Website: macys
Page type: billing-address
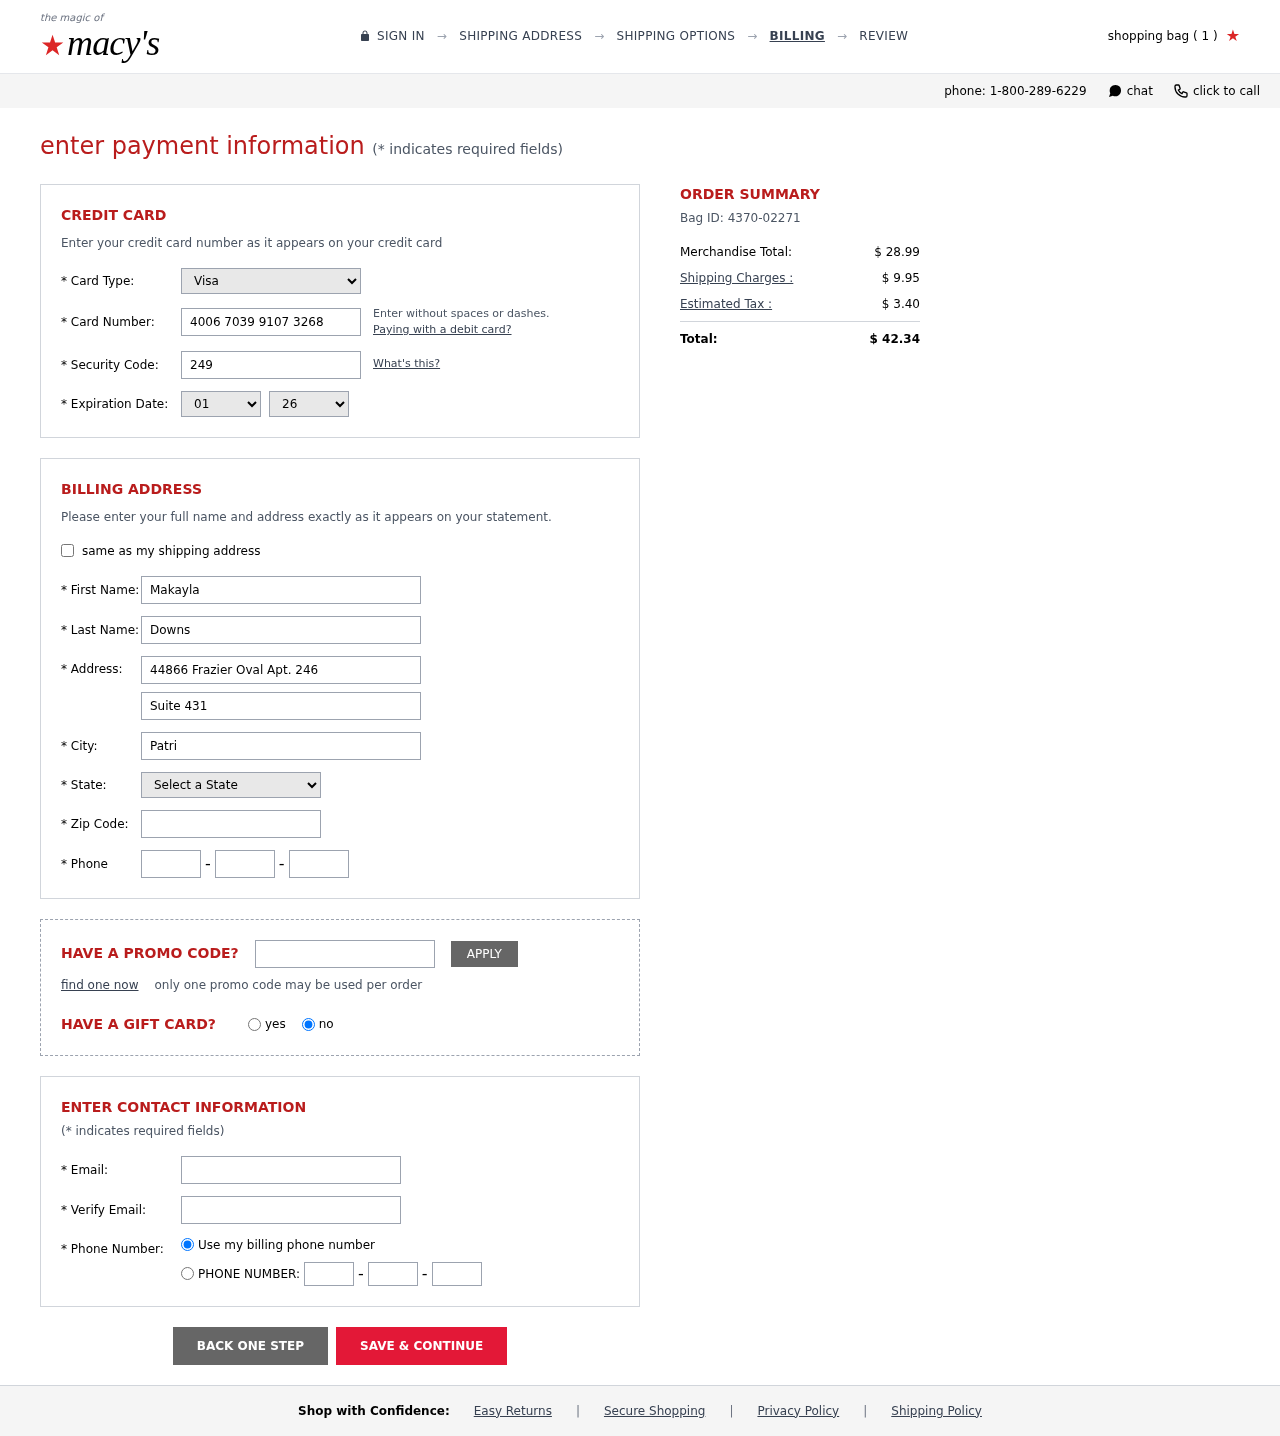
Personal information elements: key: PII_CARD_CVV
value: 249
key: PII_CARD_EXPIRY_MONTH
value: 01
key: PII_CARD_EXPIRY_YEAR
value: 26
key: PII_CARD_NUMBER
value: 4006 7039 9107 3268
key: PII_CARD_TYPE
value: Visa
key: PII_CITY
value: Patrickhaven
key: PII_EMAIL
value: makayla_downs@yahoo.com
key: PII_FIRSTNAME
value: Makayla
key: PII_LASTNAME
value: Downs
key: PII_PHONE_AREA
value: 727
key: PII_PHONE_PREFIX
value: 531
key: PII_PHONE_SUFFIX
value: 1196
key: PII_POSTCODE
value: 91949
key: PII_STATE_ABBR
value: SC
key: PII_STREET
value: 44866 Frazier Oval Apt. 246
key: PII_STREET2
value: Suite 431
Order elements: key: ORDER_NUM_ITEMS
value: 1
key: ORDER_ID
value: Bag ID: 4370-02271
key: ORDER_SUBTOTAL
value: $ 28.99
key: ORDER_SHIPPING_COST
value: $ 9.95
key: ORDER_TAX
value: $ 3.40
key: ORDER_TOTAL
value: $ 42.34